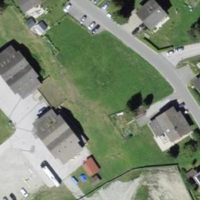
EUNIS habitat code: 55
Species observed at this site:
Vicia cracca
Rubus saxatilis
Cichorium intybus
Saponaria ocymoides